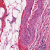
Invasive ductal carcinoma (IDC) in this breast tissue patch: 0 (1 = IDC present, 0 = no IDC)